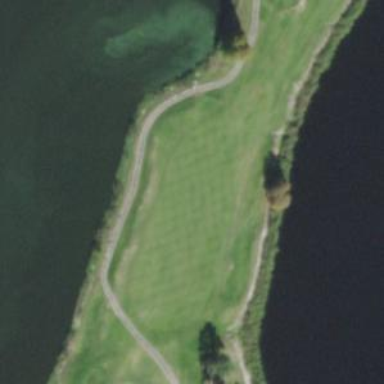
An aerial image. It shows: View of golf hole.